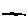
Label: line